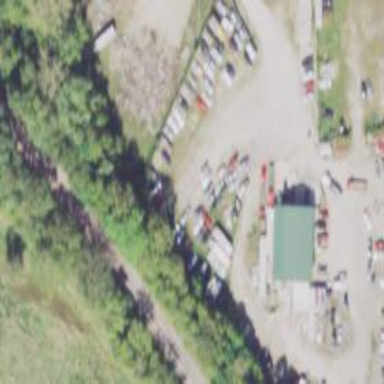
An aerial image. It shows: Vehicle impound facility.